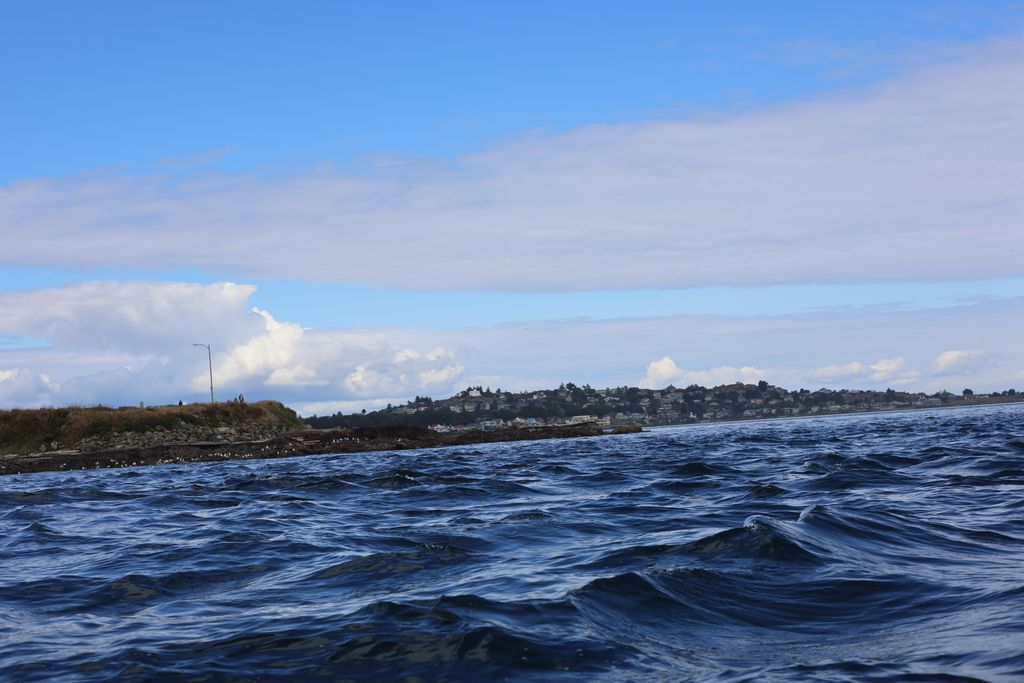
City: victoria